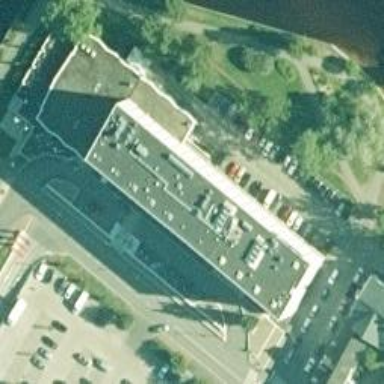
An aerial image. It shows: Fitness centre on leisure land.